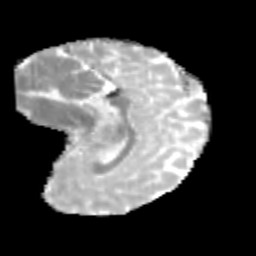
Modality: MD
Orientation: sagittal
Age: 13
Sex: male
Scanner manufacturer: siemens
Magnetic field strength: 3 T
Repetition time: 3.8 s
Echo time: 0.07 s